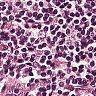
Metastatic tissue present: no